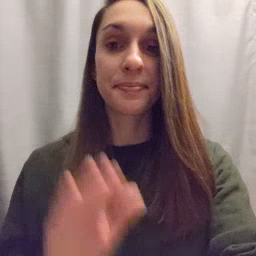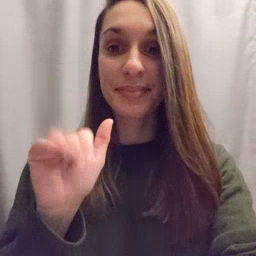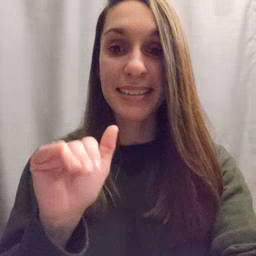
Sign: bye